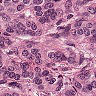
Metastatic tissue present: yes